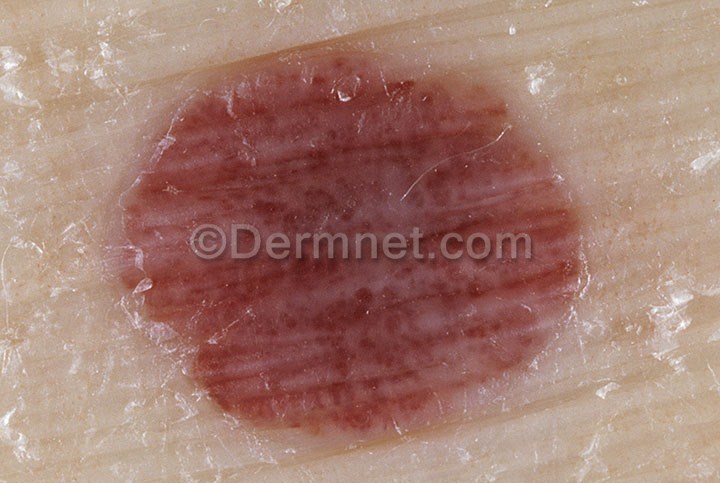
Disease: Vascular Tumors